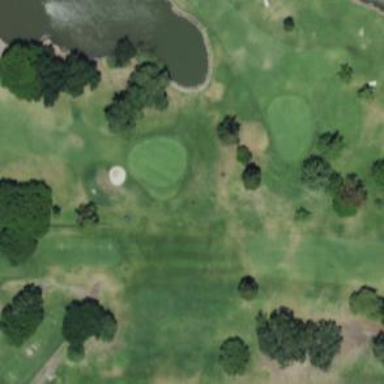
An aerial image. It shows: Golf hole.